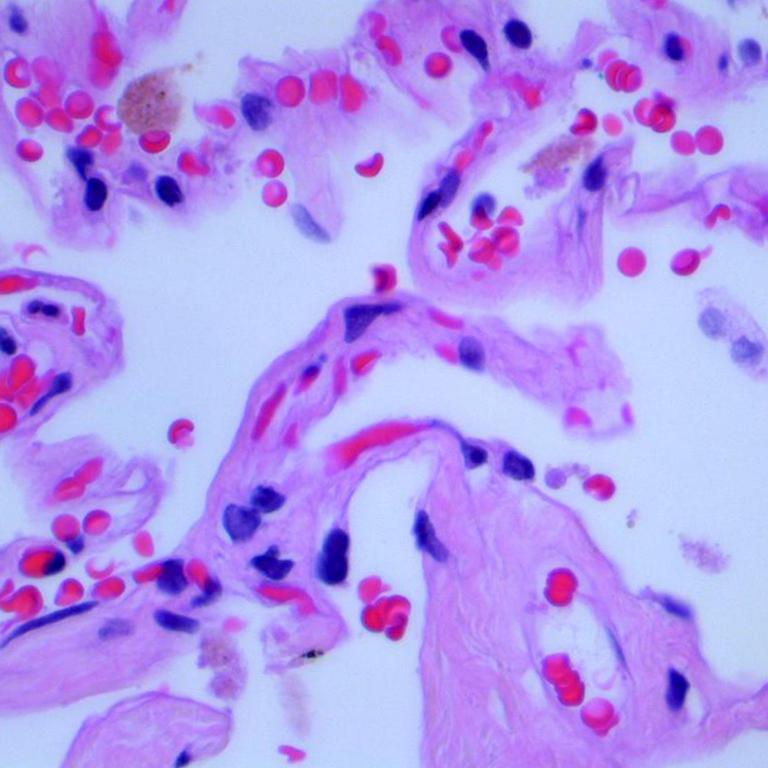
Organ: lung
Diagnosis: benign